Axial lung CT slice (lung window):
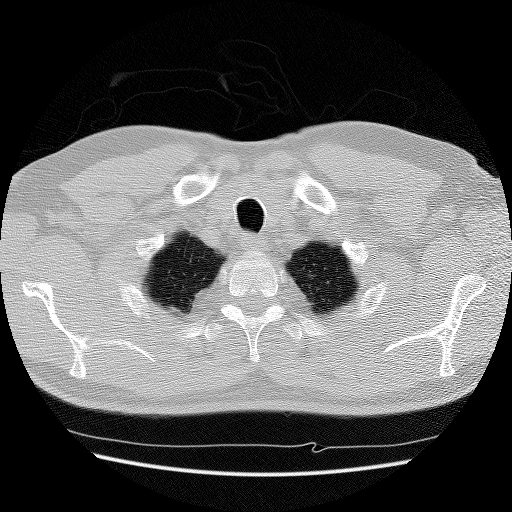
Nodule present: no